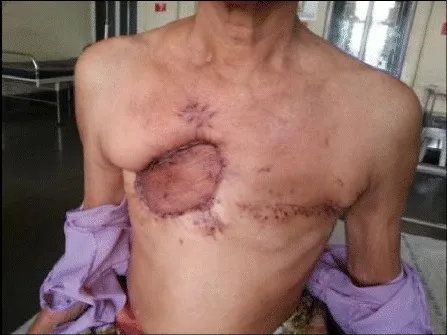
Patient in post-operative follow up.
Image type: medical_photograph (other_medical_photograph)